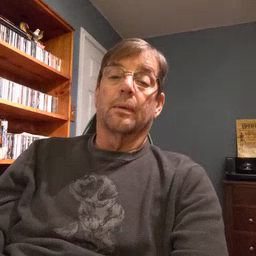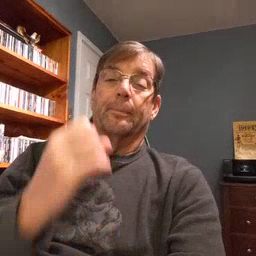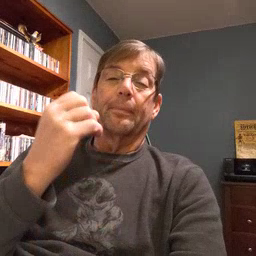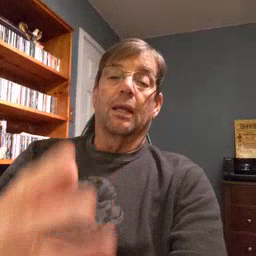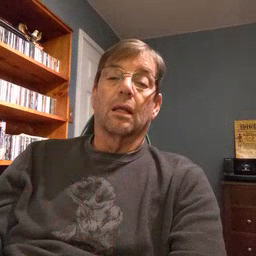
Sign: many